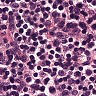
Metastatic tissue present: no